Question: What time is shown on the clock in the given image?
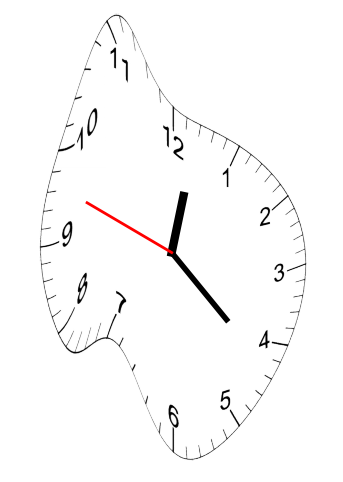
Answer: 12:21:48